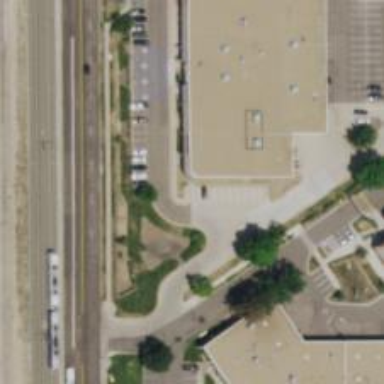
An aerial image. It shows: Parking space is available.